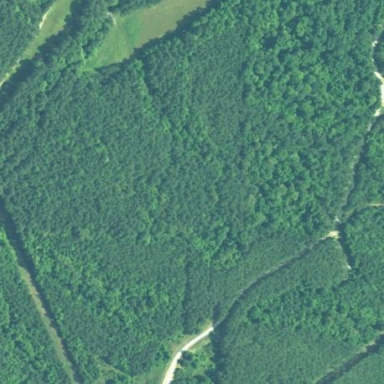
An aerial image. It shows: Forest area.